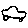
Label: car